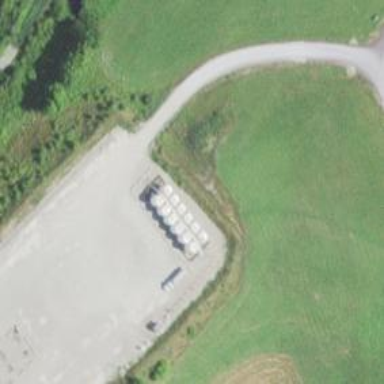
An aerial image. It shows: Storage tank that is man-made.